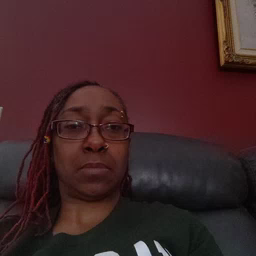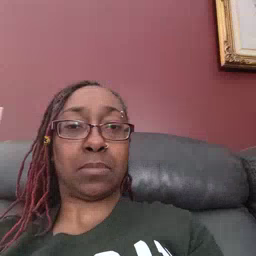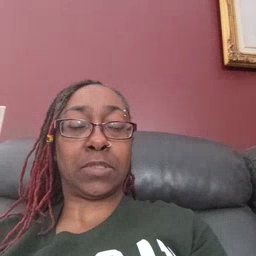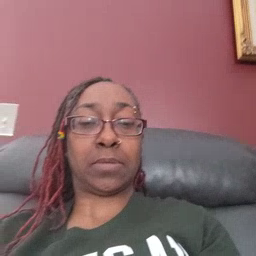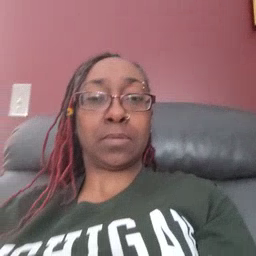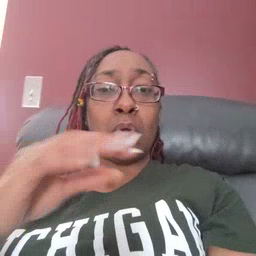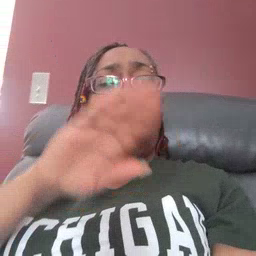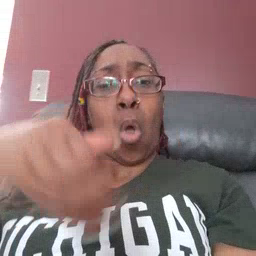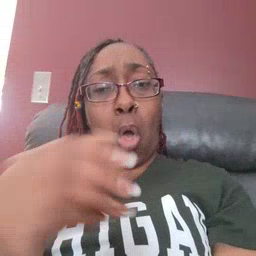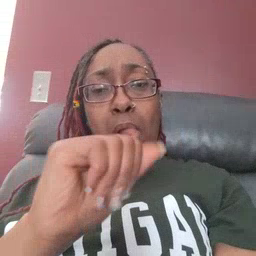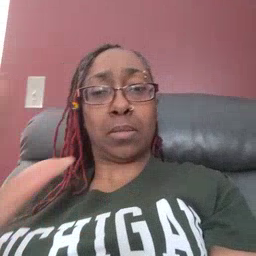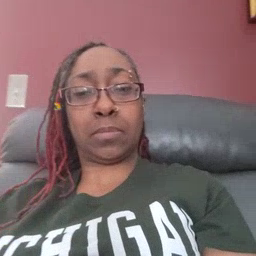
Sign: all